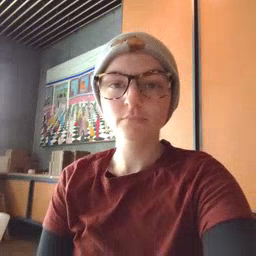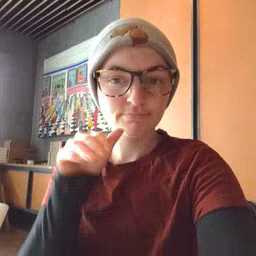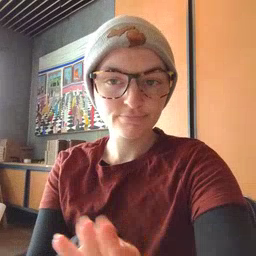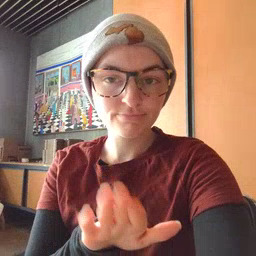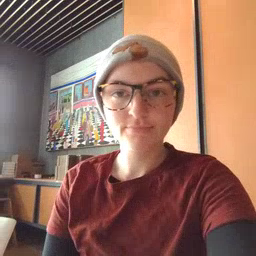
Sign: into